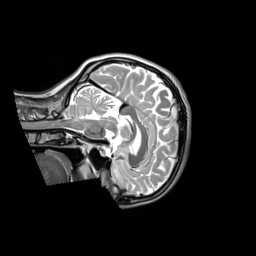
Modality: T2w
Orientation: sagittal
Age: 24
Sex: female
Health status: ill
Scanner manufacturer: siemens
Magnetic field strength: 3 T
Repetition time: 2.8 s
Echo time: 0.326 s